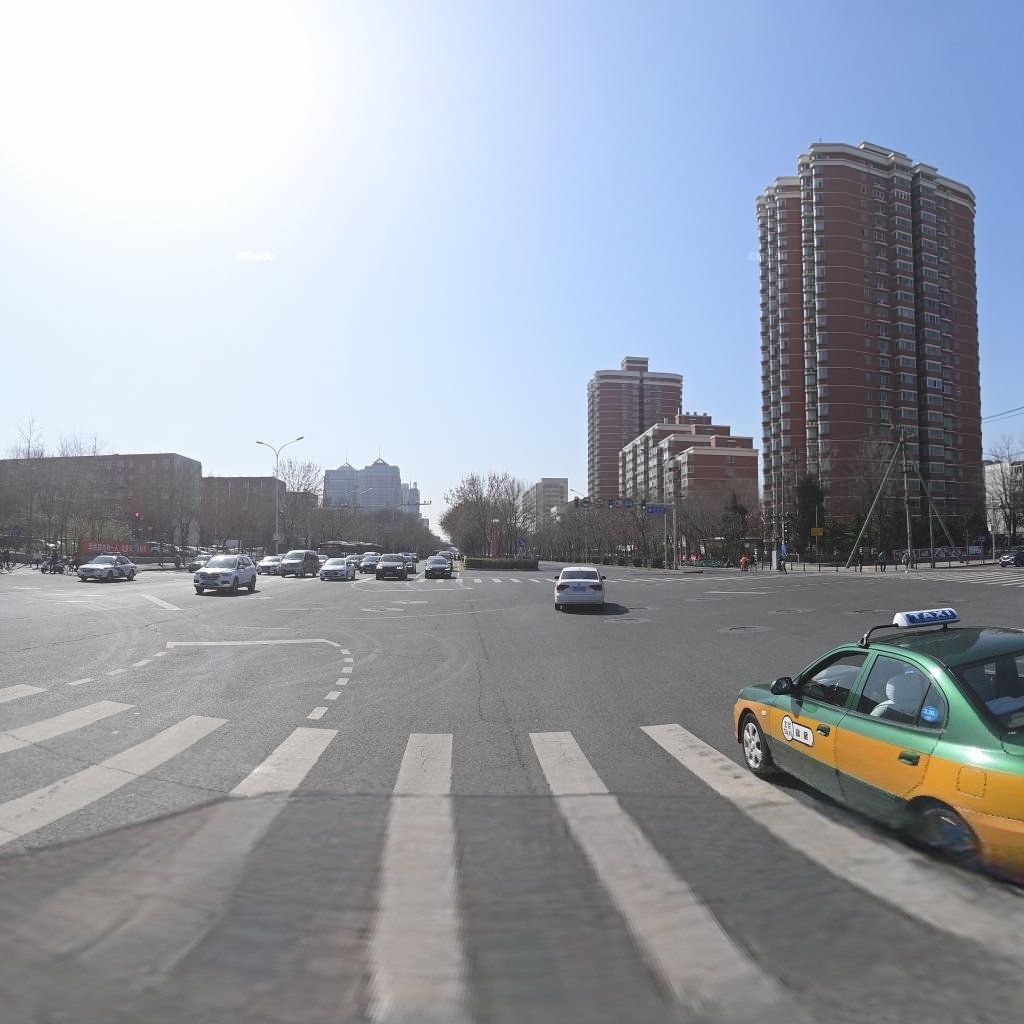
Region: Haidian
Road damage annotations: transverse crack, longitudinal crack, longitudinal crack, manhole cover, manhole cover, manhole cover, manhole cover, manhole cover, manhole cover, manhole cover, transverse crack, longitudinal crack